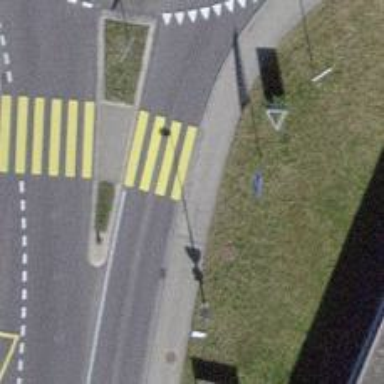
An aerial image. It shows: Kerb serving as barrier.